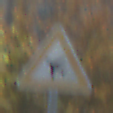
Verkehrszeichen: FlugbetriebRechts
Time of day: Midday
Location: Outdoor (Urban)
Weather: Clear
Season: NotSpecified
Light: Natural